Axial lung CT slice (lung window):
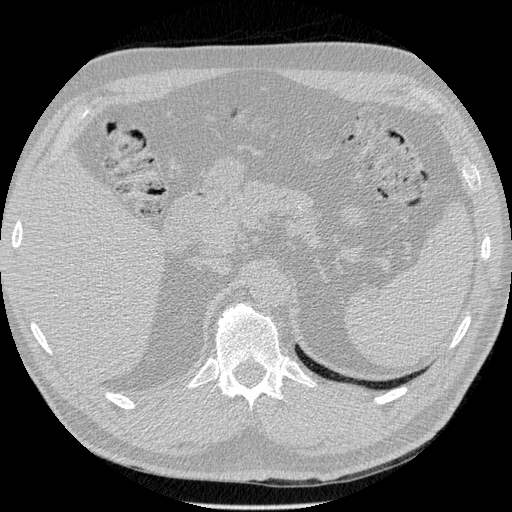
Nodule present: no